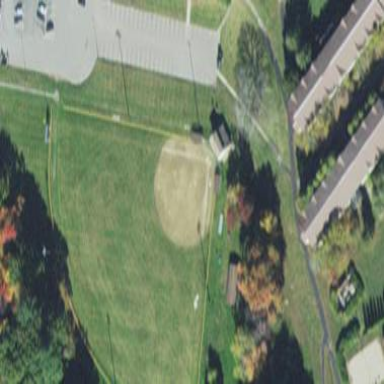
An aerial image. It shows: Baseball pitch for leisure land.